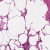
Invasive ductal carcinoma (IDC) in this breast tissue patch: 0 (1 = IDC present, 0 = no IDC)